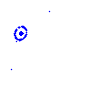
Particle: pion